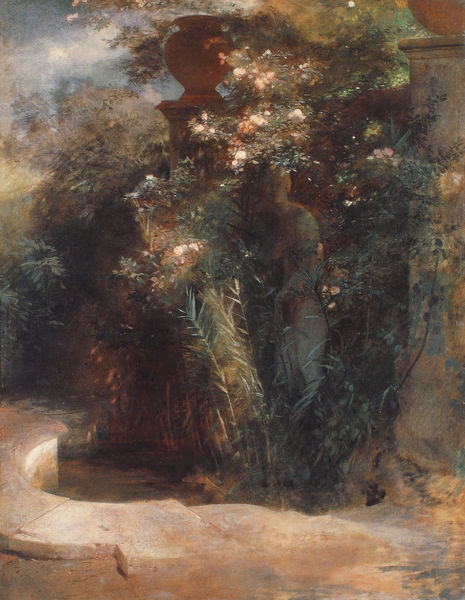
Titel: Verlassene Venus
Künstler: Arnold Böcklin
Institution: Basel, Kunstmuseum
Schlagwörter: baum, blau, dunkel, gemälde, himmel, schatten, wasser, grün, landschaft, teich, blumen, bunt, frau, licht, schwarz, säule, säulen, blüten, gras, rosen, malerei, mensch, sockel, stein, steine, bild, öl, gräser, natur, schilf, busch, büsche, sonne, figur, pflanzen, brunnen, garten, krug, skulptur, statue, vase, düster, mauer, romantik, ölgemälde, farn, kante, versteckt, ruine, geheimnis, acryl, becken, pinsel, ölmalerei, rom, romantisch, antik, mystisch, struktur, versteck, verstecken, wasserbecken, gemäöde, flirrend, lauschig, verstekct